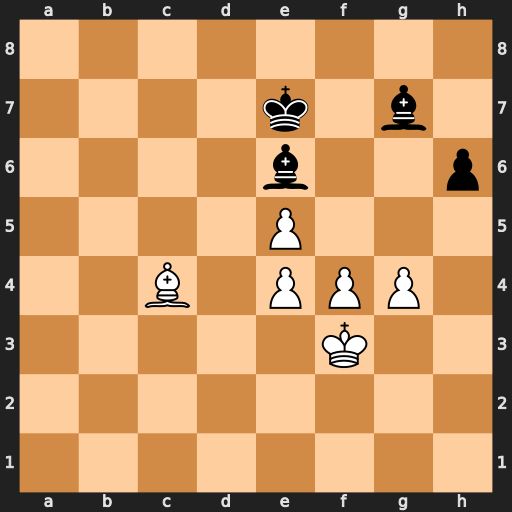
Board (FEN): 8/4k1b1/4b2p/4P3/2B1PPP1/5K2/8/8
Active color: w
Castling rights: -
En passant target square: -
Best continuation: Bxe6 Kxe6 Ke3 Bf8 Kd4 Ba3 f5+